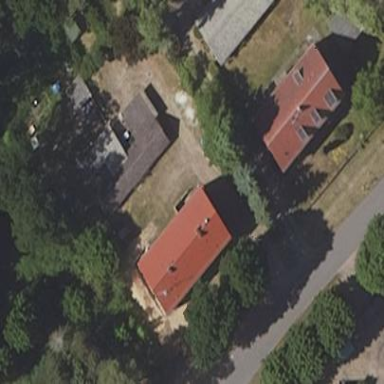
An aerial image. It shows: View of apartment building.